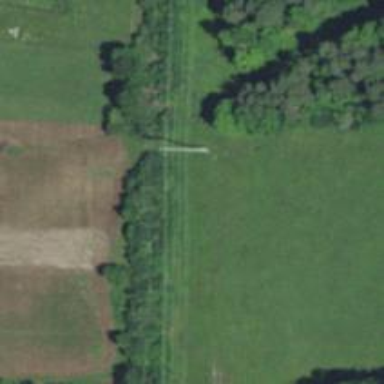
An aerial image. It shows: Power pole.